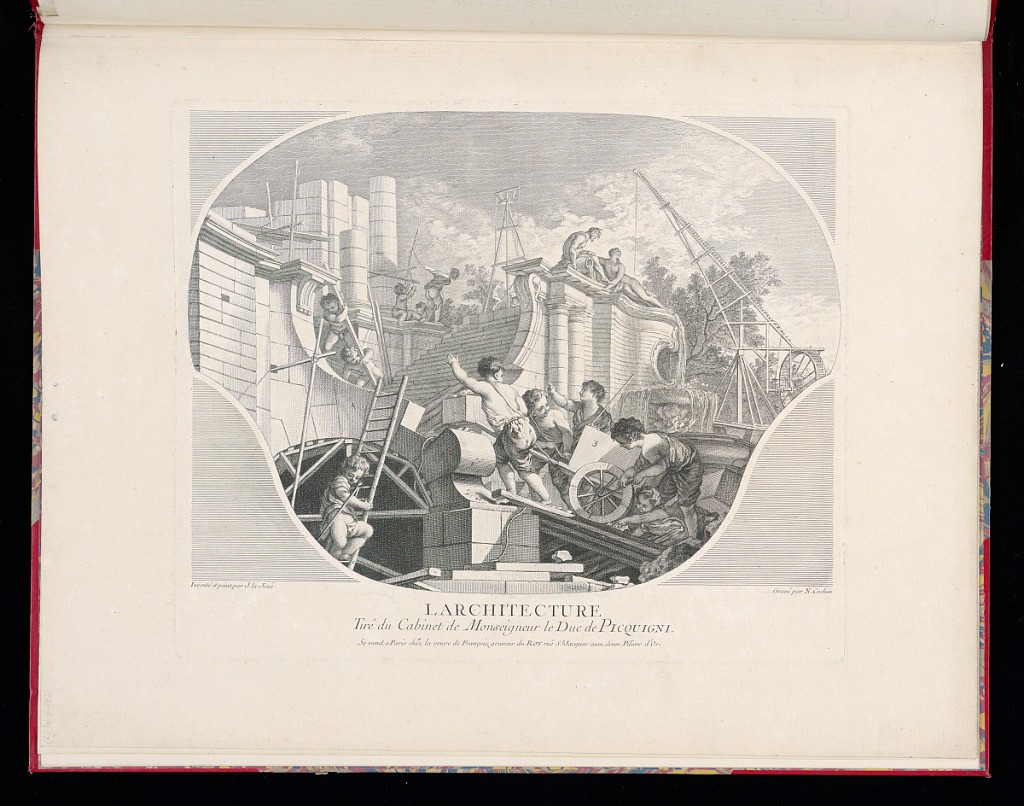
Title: LARCHITECTURE
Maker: Jacques de Lajoüe, French, 1687–1761
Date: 1738
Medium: etching and engraving on paper
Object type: Bound print
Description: Print after an overdoor painting of an allegory of architecture. A group of putti working with tools, pulling blocks of stone, working with wooden beams, building a large garden terrace with two staircases, a fountain, decorated with columns, and a sculpture group above the fountain. Scaffolding and large pulley apparatus' in the background, with wheels and ropes. The title is lettered below, and the plate is signed.